Current action and preconditions to check: trajectory_clear

Your task: For each precondition in the list above, predict whether it will hold at this action.

Consider the current scene as observed from the mobile robot's camera, and analyze the predicted future states of all dynamic agents (e.g., people, animals, vehicles, or any moving entities) within the NEXT SECOND.

IMPORTANT: Only answer "very likely" if you are absolutely certain—based on strong, clear evidence—that a dynamic agent will violate the precondition in the predicted future state. Do NOT answer "very likely" for unlikely, ambiguous, or low-probability risks.

Ask yourself for each precondition: Is there a high probability, with clear and convincing evidence, that the predicted future states of any dynamic agent will interfere with the predicted future state of the currently executing action within the NEXT SECOND, causing that precondition to fail?

Assess the risk level based on these predictions. Use "likely" or "very likely" if motions create a clear risk of interference.

Use "neutral" or "improbable" if agents are nearby but their predicted paths are clearly diverging or non-conflicting.

Failure Risk Categories: "very improbable", "improbable", "neutral", "likely", "very likely"

Answer Format: Output ONLY the probability_of_failure value from these categories: "very improbable", "improbable", "neutral", "likely", "very likely"

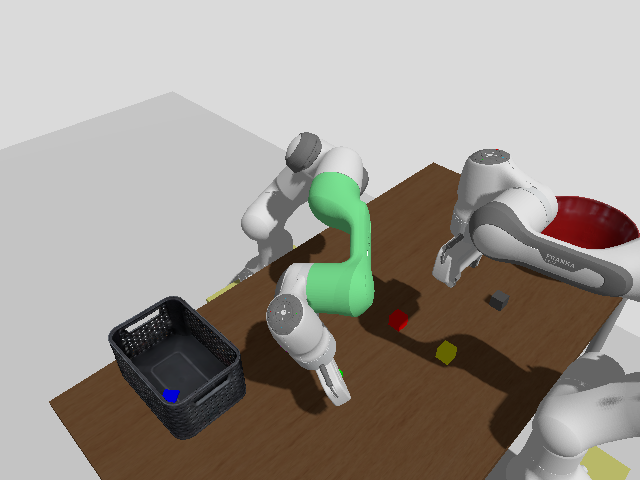

Answer: improbable